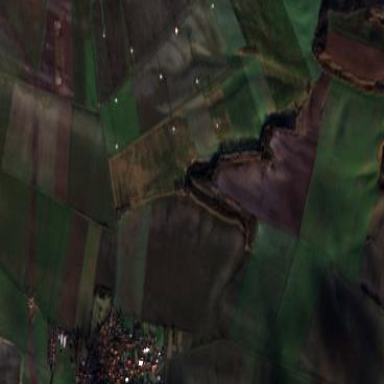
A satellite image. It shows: View of farmland.